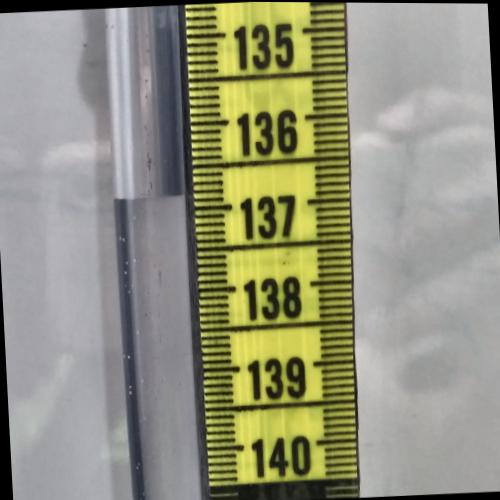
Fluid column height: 136.8 cm